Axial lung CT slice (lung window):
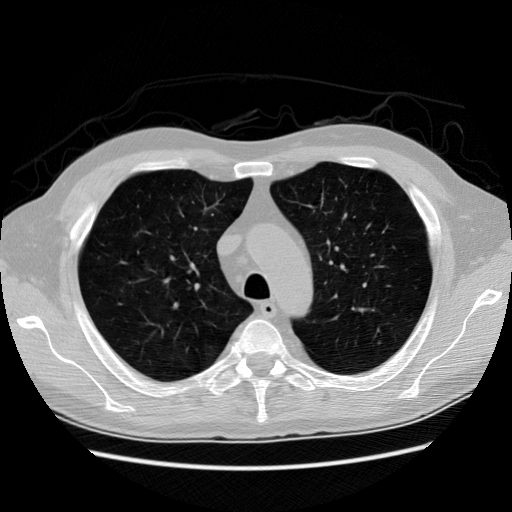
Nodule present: no